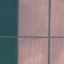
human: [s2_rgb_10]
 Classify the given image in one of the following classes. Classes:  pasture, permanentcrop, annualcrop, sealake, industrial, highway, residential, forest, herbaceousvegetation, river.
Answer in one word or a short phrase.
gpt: AnnualCrop